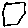
Label: hexagon